Aerial crown-view tile of a tropical tree (Barro Colorado Island, Panama), acquired 20250818:
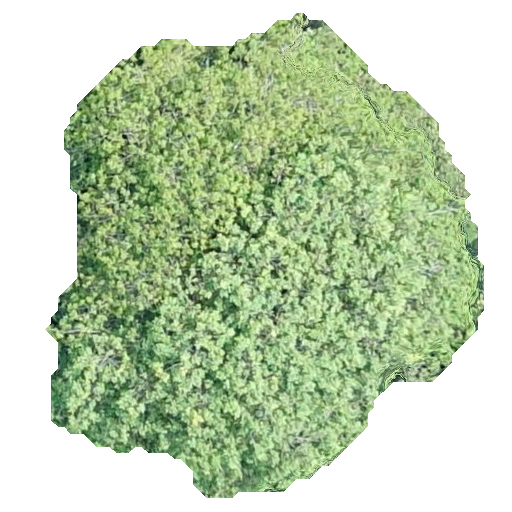
Species: Spondias radlkoferi
GBIF accepted scientific name: Spondias radlkoferi
Crown area: 218.921 m²